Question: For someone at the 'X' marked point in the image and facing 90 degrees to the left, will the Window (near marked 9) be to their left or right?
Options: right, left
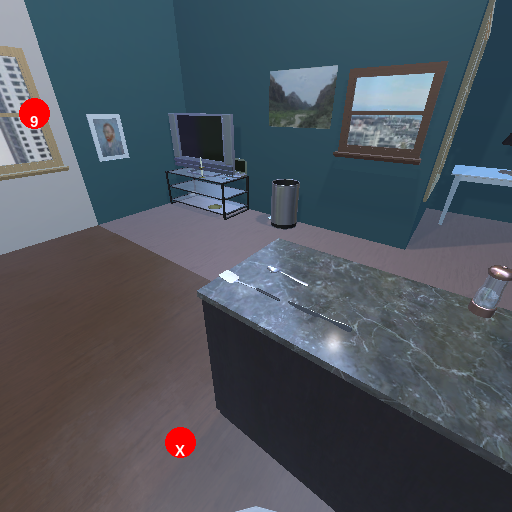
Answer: right